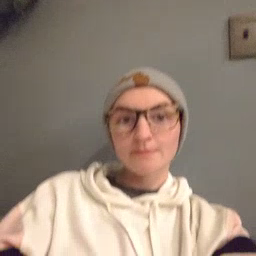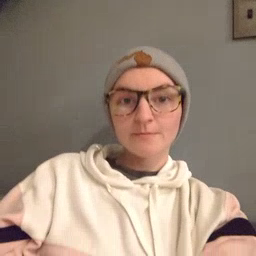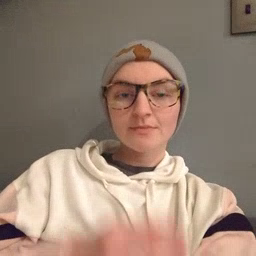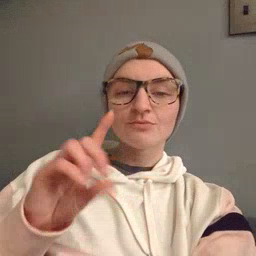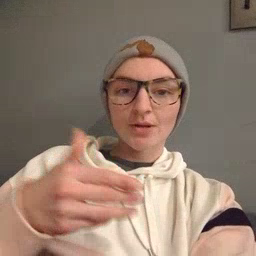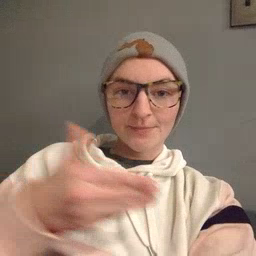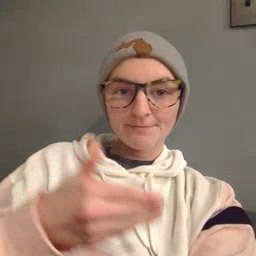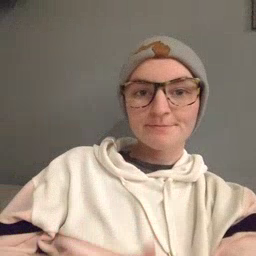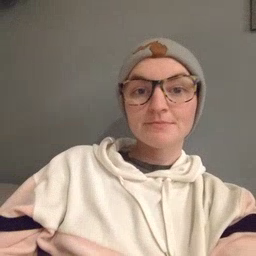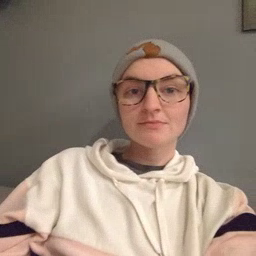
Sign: puppy